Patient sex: M
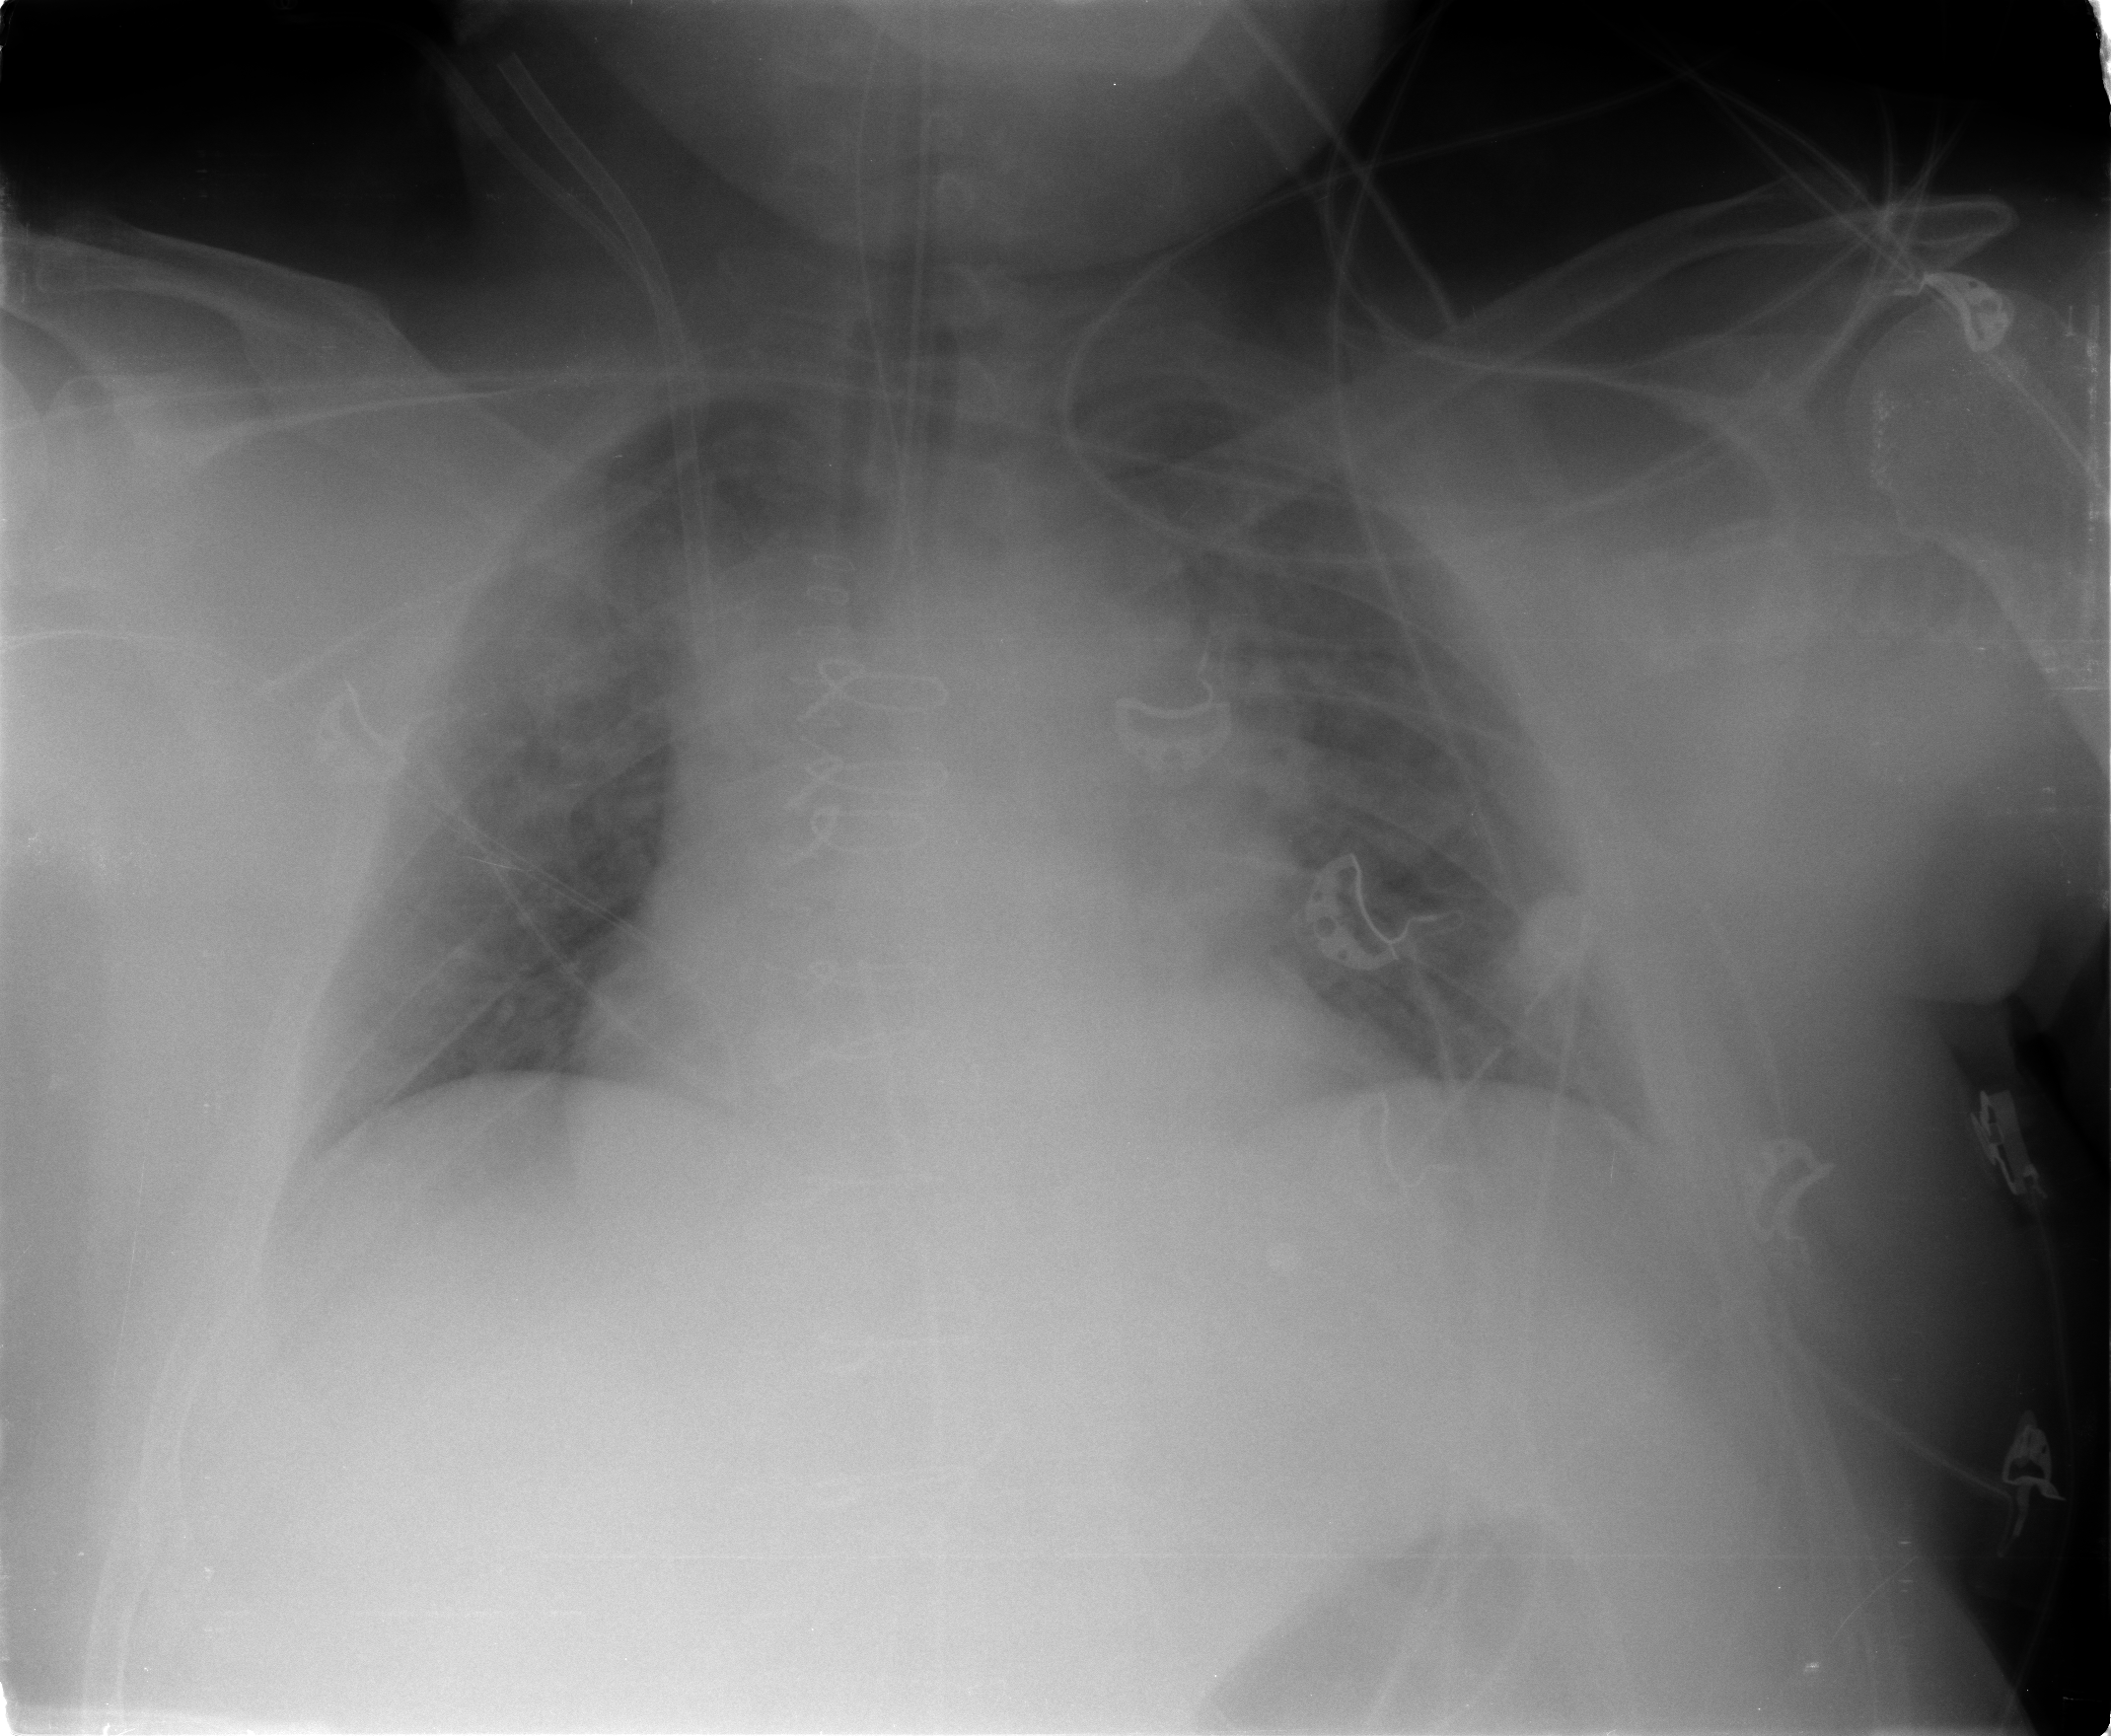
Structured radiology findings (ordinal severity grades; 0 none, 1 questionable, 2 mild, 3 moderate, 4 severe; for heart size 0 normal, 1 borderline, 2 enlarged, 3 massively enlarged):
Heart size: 0
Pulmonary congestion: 2
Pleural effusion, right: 1
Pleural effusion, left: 1
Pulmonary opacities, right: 0
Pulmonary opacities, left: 0
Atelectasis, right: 0
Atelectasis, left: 0